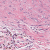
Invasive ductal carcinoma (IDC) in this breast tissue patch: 0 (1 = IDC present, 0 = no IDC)